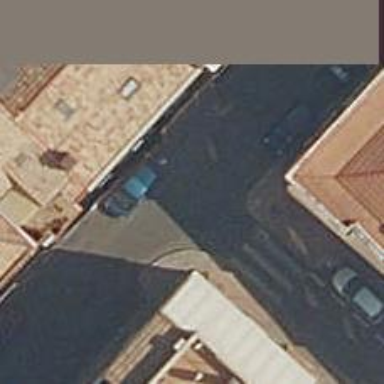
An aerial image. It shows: Smooth asphalt road in residential area.